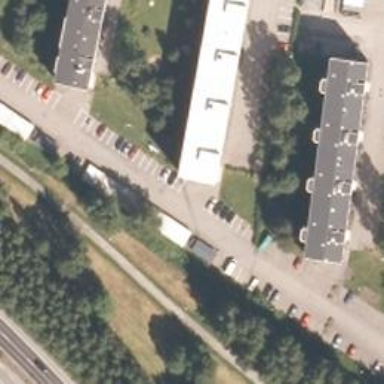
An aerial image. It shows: Footway.